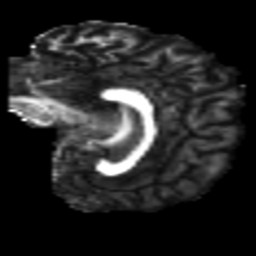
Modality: FA
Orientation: sagittal
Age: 25
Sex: male
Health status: healthy
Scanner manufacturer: philips
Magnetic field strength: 3 T
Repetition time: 10.37 s
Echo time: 0.0712 s